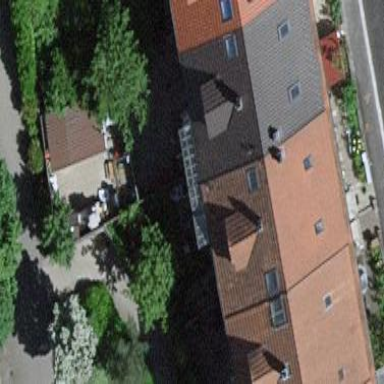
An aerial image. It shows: Terrace building.